Aerial crown-view tile of a tropical tree (Barro Colorado Island, Panama), acquired 20240716:
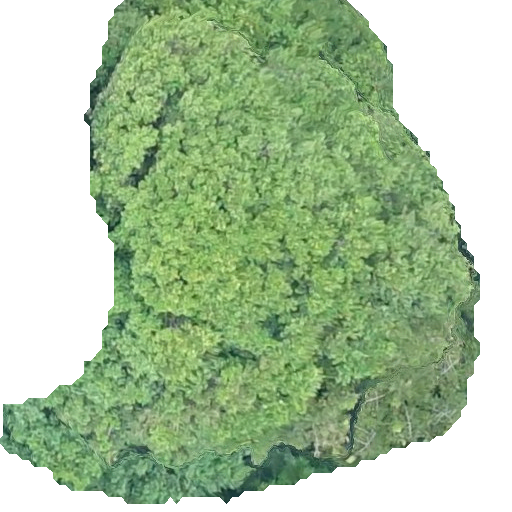
Species: Prioria copaifera
GBIF accepted scientific name: Prioria copaifera
Crown area: 267.233 m²